Brain MRI, t2w sequence, axial 2D slice.
Patient: age 39, sex F, weight 95 kg, height 1.95 m
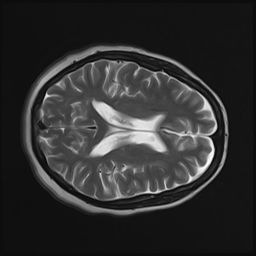